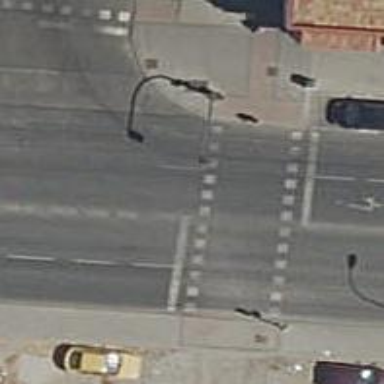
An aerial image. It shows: Road crossing with traffic signals.